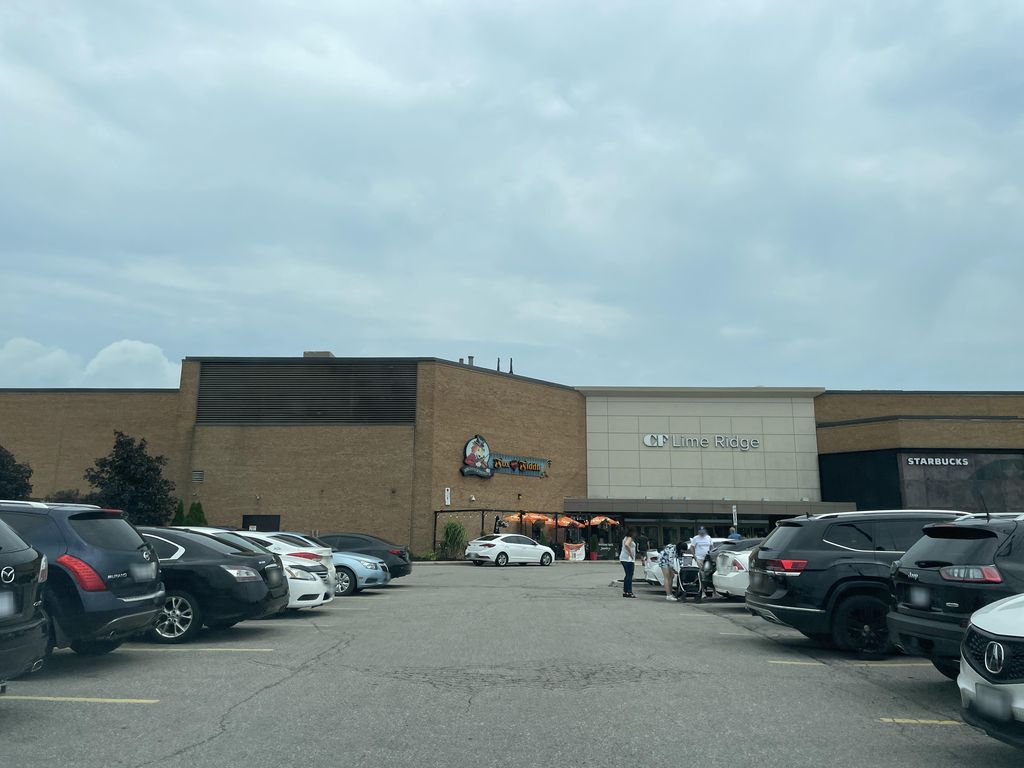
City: hamilton